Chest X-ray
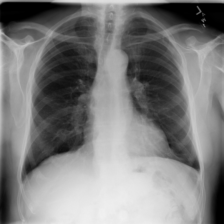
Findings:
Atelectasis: negative
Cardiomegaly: negative
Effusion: negative
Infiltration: positive
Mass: negative
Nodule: negative
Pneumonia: negative
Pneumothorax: negative
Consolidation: negative
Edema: negative
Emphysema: negative
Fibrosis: negative
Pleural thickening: negative
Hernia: negative